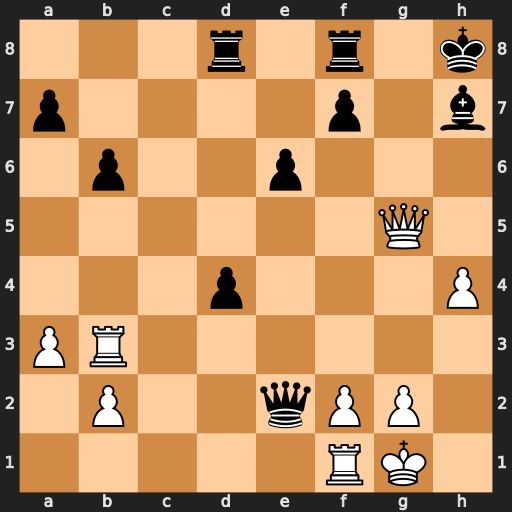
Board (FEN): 3r1r1k/p4p1b/1p2p3/6Q1/3p3P/PR6/1P2qPP1/5RK1
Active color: w
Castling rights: -
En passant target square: -
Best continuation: Rg3 Bg6 Qh6+ Kg8 h5 Qe5 hxg6